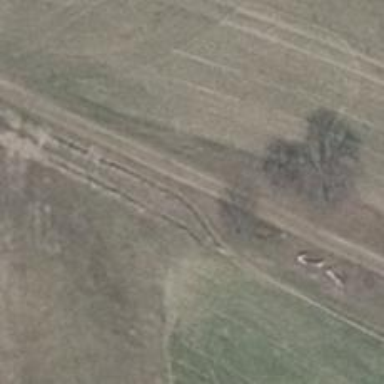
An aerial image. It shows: Track with ground surface of grade 4.